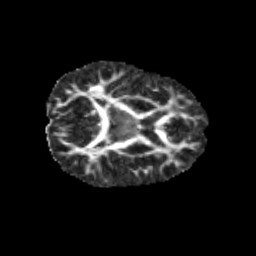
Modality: FA
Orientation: axial
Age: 13
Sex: male
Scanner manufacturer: siemens
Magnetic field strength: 3 T
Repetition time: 3.8 s
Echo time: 0.07 s